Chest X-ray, AP view. Patient: 25 years old, sex M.
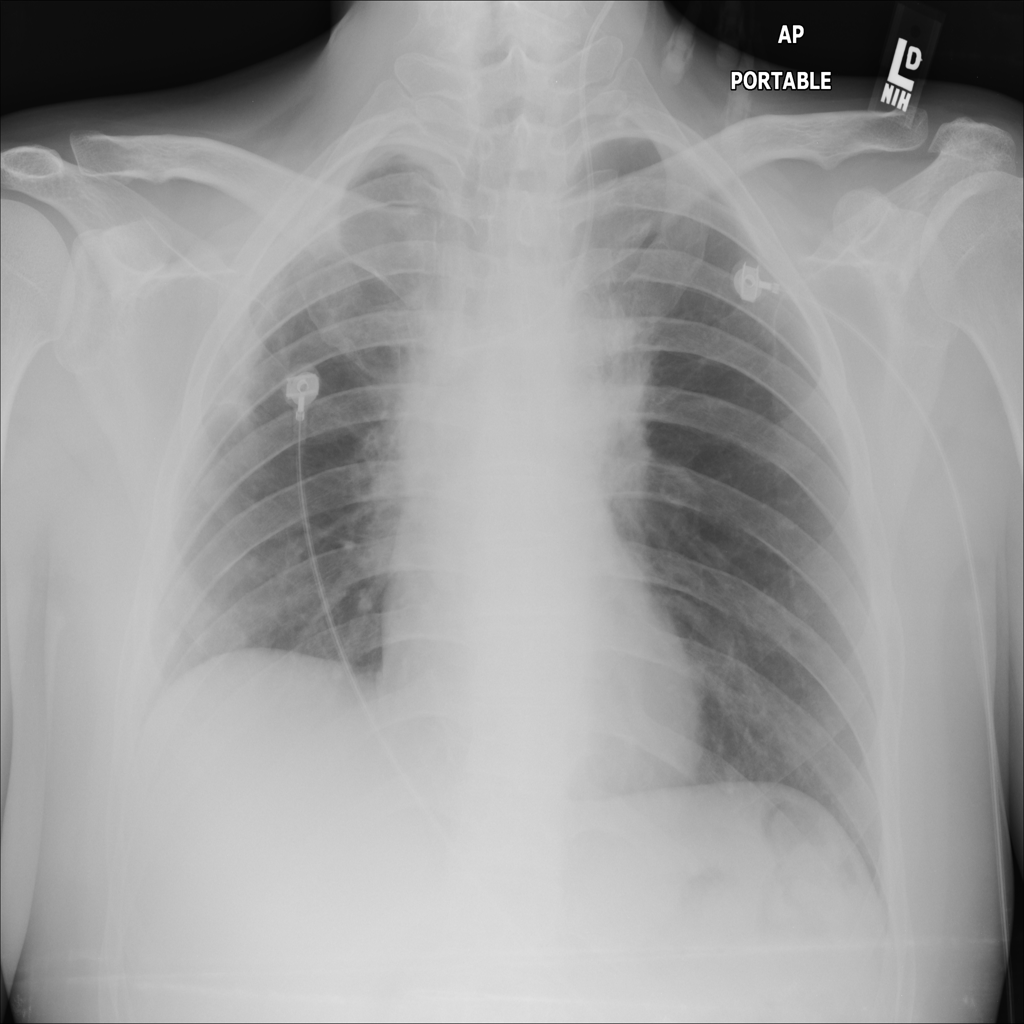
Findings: No Finding